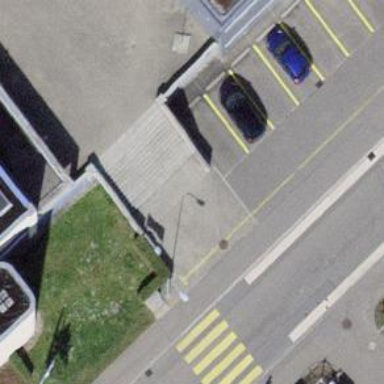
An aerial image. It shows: Road with steps.